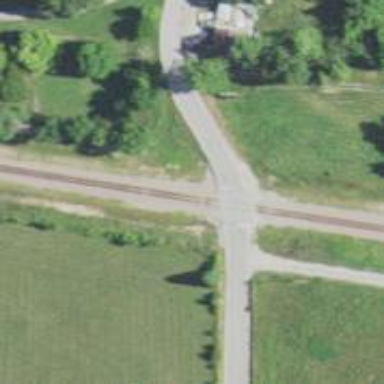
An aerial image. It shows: Railway level crossing.